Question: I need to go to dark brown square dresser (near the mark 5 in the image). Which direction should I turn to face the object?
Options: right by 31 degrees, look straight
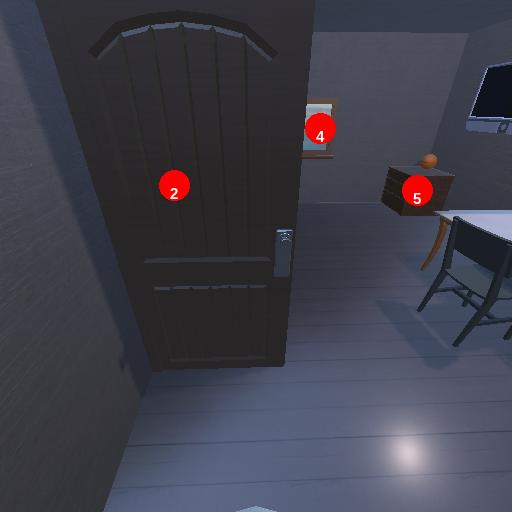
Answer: right by 31 degrees